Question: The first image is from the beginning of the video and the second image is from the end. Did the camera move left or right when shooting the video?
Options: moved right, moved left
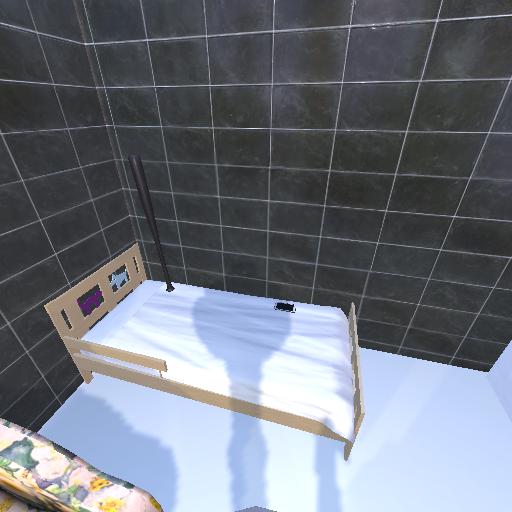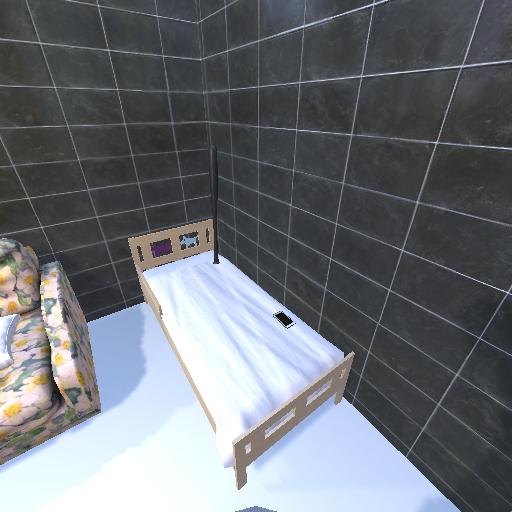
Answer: moved right